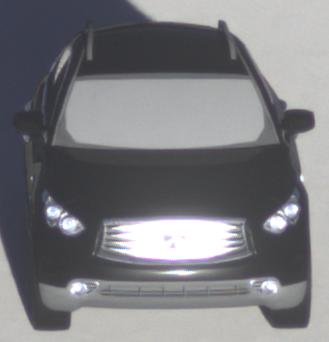
Make: Infiniti
Model: FX 37
Detailed model: FX (S51)
Model produced from: 2012/07
Model produced until: 2013/10
Doors: 5
Color: black
Road condition: dry road
Daytime: sunrise or sunset
Contrast: high contrast